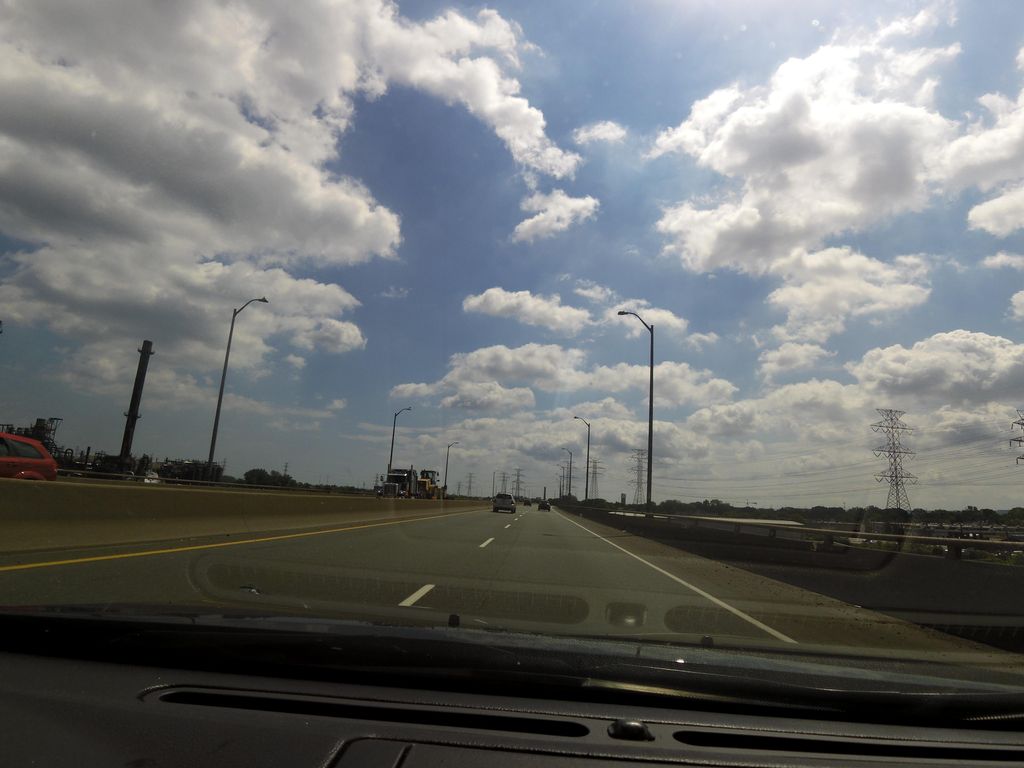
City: hamilton